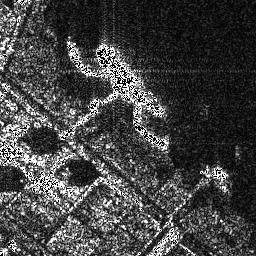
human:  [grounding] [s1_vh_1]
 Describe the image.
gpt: In the satellite image, there is  <ref>1 large ship </ref> <box>[[35, 15, 64, 45, 0]]</box> located at center.